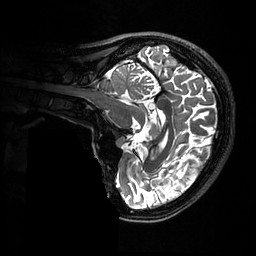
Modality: T2w
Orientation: sagittal
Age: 23
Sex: female
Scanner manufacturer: ge
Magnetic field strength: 3 T
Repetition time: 3.202 s
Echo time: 0.06568 s